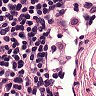
Metastatic tissue present: no